Question: The picture shows the balloon popping problem. You need to pop all the balloons in a certain order. The reward for a popped balloon is the product of itself and the values on the left and right balloons. If there is no balloon on the left or right, multiply the value of the balloon on the left or right by 1. You need only find the total maximum reward. Give me the number.
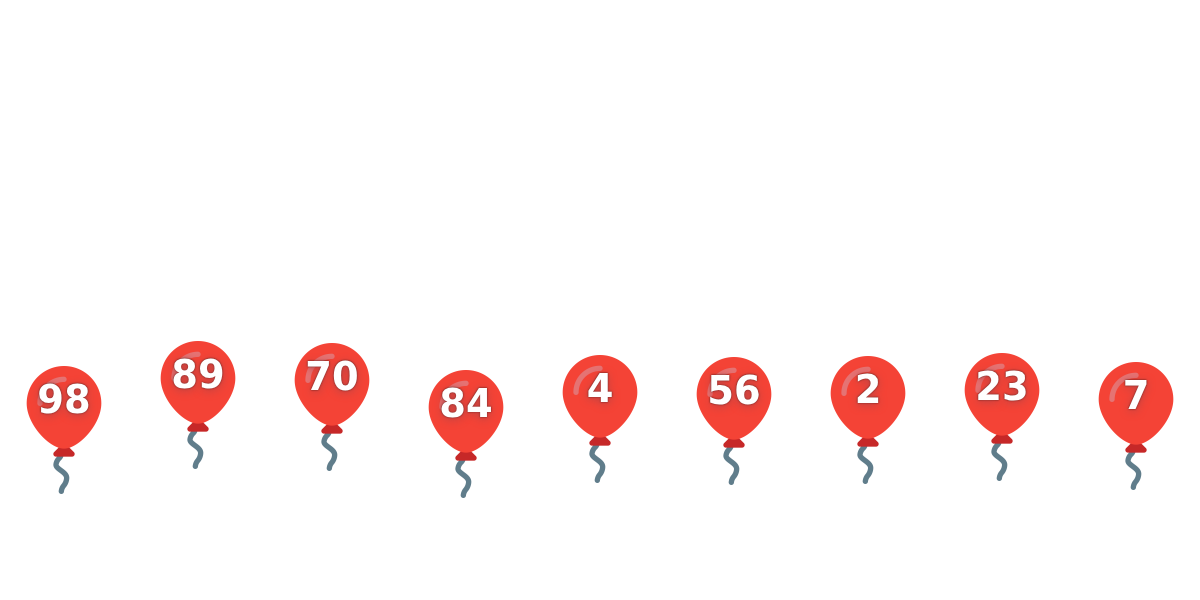
Answer: 1881138